Interaction volume radius: 5 \u00c5
Interaction volume height: 20 \u00c5
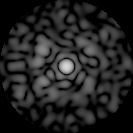
Disorder parameter: 0.7458